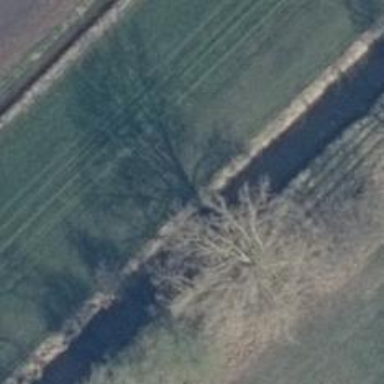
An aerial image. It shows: Row of trees in natural setting.